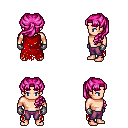
a pixel art fantasy rpg character, male body template, human, light skin, red tattered cape, magenta pants, pink princess hairstyle, metal gloves, four views (front, back, left, right), 2x2 character sprite sheet, small pixel art, hard edges, no anti-aliasing